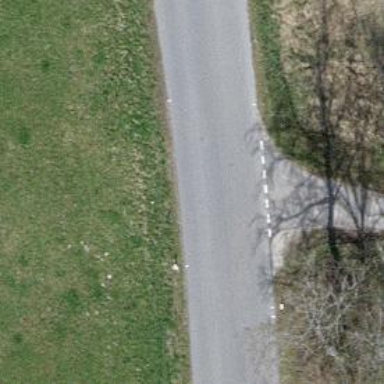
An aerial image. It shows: Tertiary road.